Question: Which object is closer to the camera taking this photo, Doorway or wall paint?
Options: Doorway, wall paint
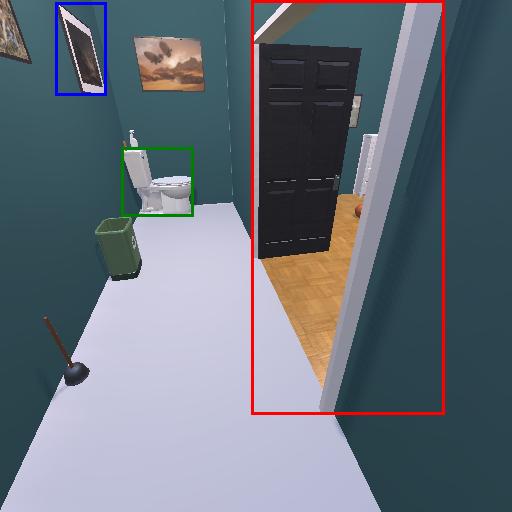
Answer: Doorway